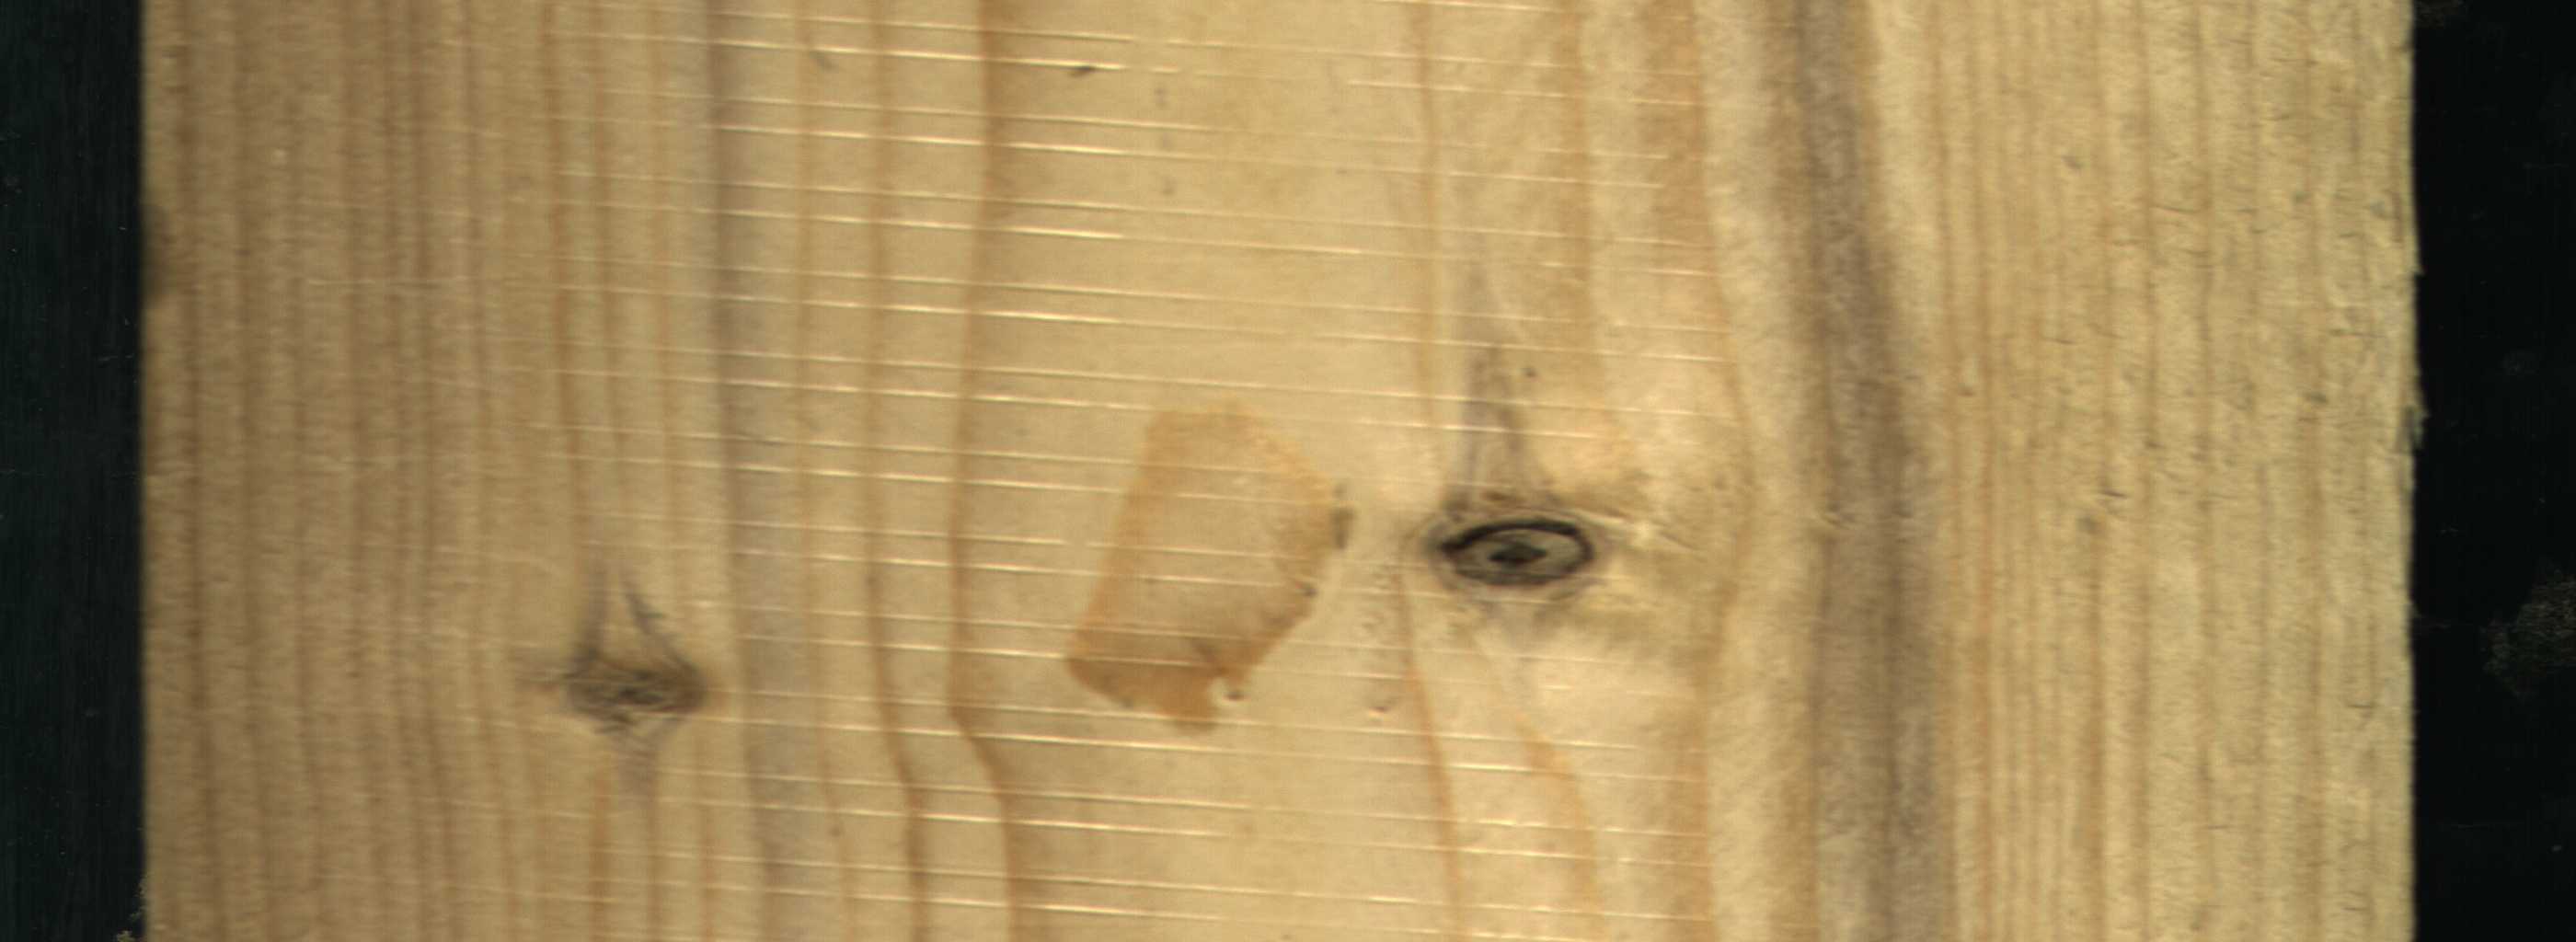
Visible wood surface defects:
Dead_Knot
Live_Knot